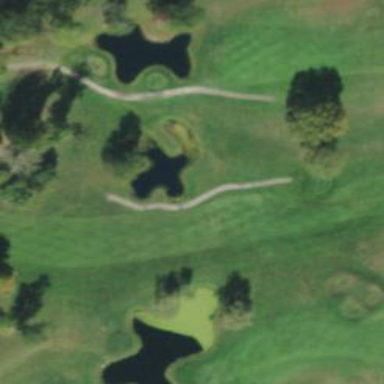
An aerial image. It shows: Path used for both walking and golf.